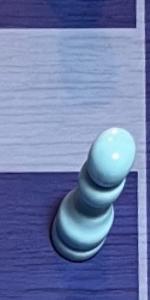
Label: Pawn_White